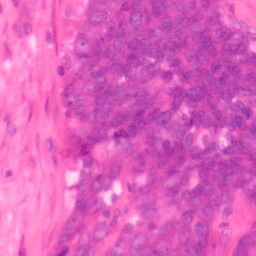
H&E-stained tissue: Colon